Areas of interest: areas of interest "Yuanchuang Magneto-Electric"
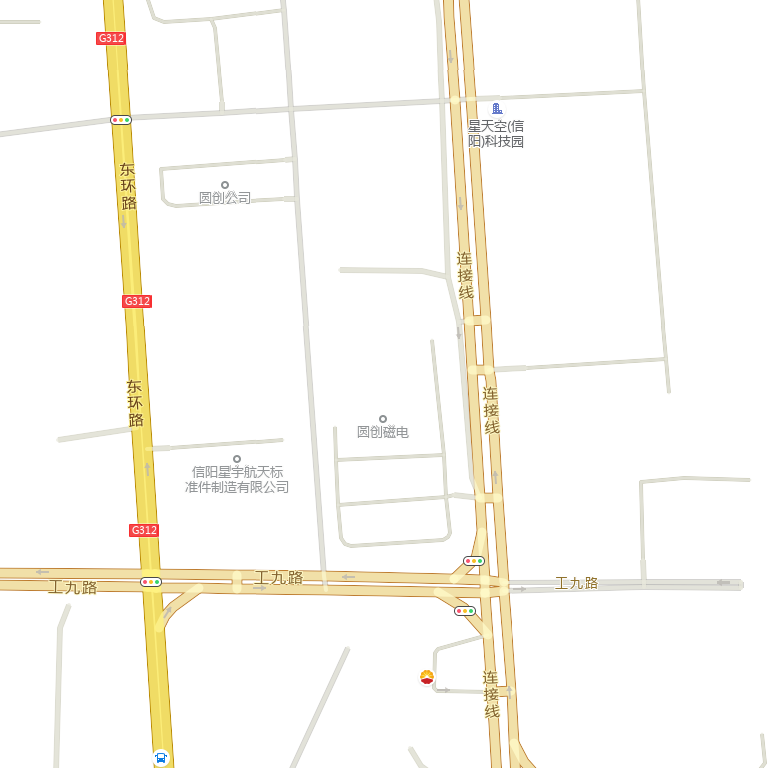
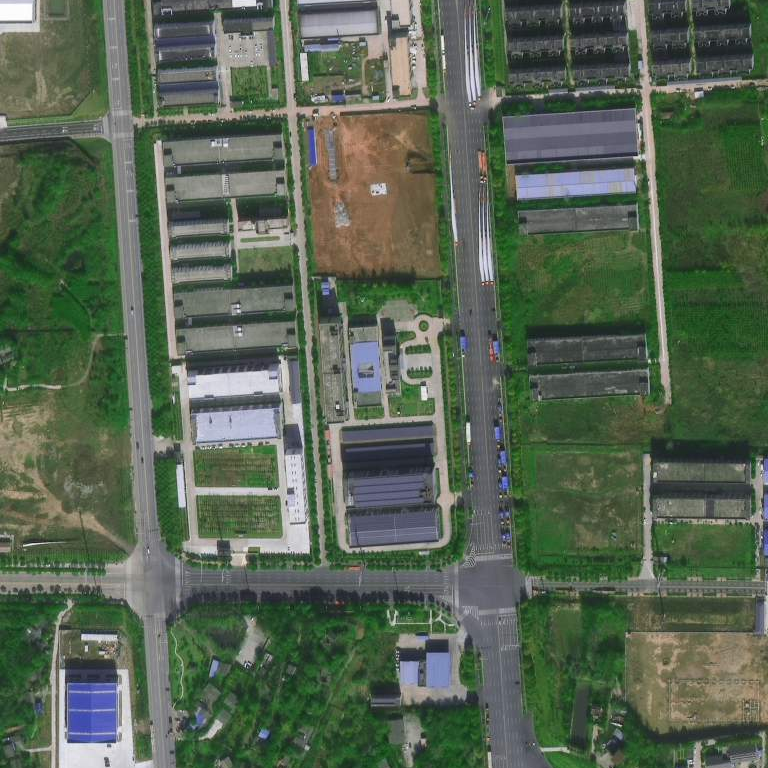